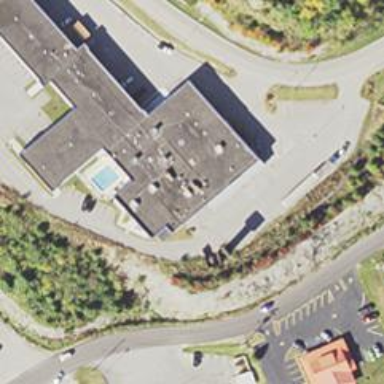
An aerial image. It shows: Hotel building.